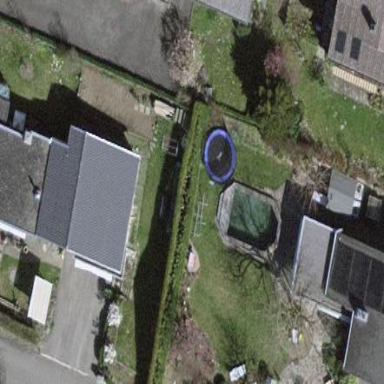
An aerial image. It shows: Simple and straightforward house.